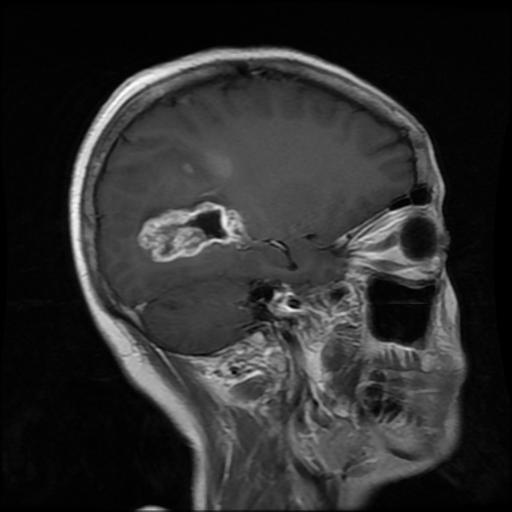
Label: glioma